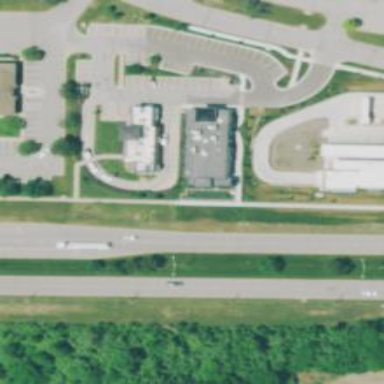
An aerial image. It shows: Veterinary facility.